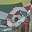
Label: 0